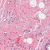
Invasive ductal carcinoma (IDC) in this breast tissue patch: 0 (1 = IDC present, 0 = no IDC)